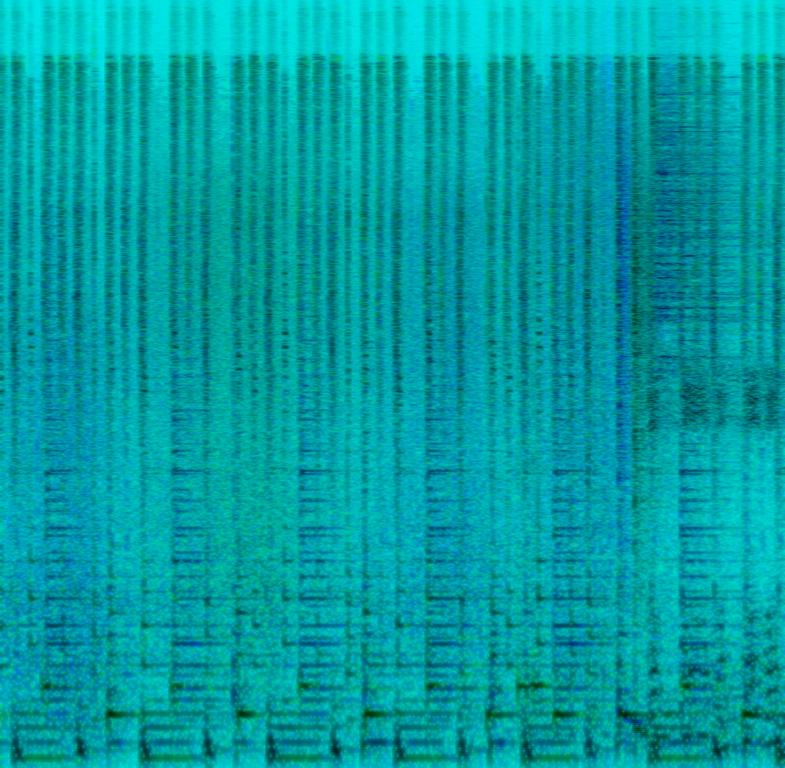
This Mexican song features a male voice singing a repetitive melody. This is accompanied by percussion playing a simple beat. Shakers are played in the background. The bass plays a repetitive bassline. A piano plays one chord on the 'and' part of alternate counts in each bar. The song has a monotonous feel. This song is at a moderate tempo. This song can be played at a party.